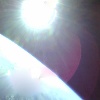
Label: sunburn